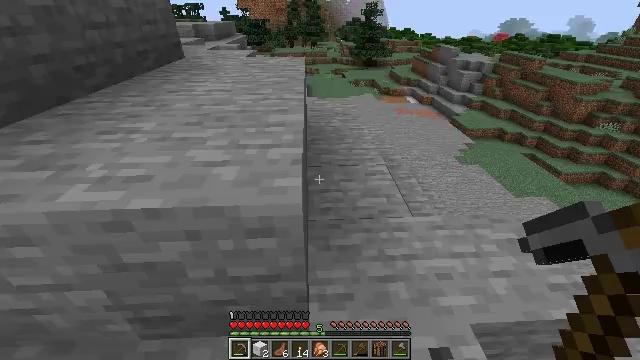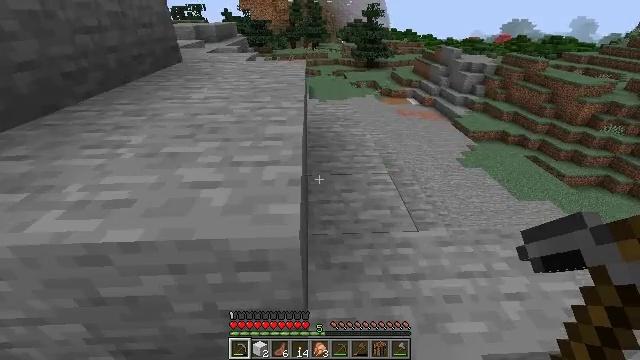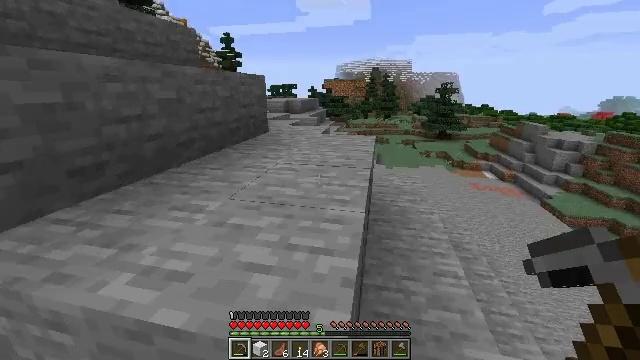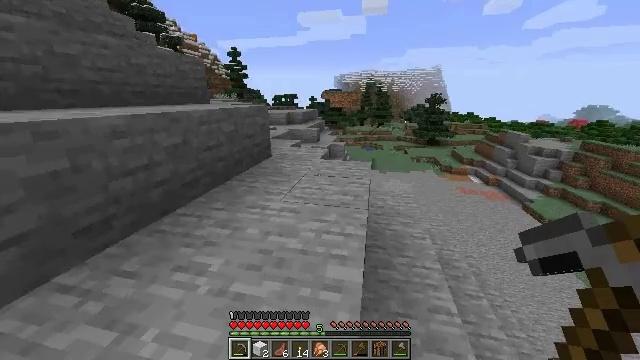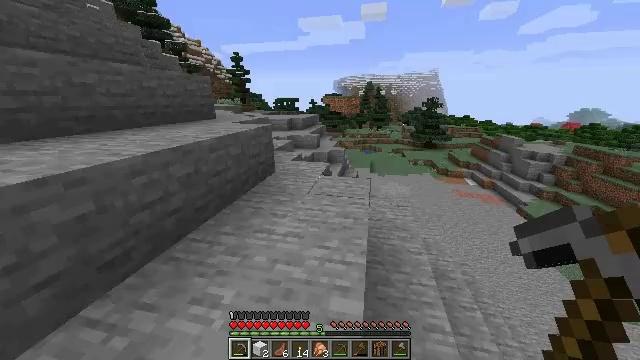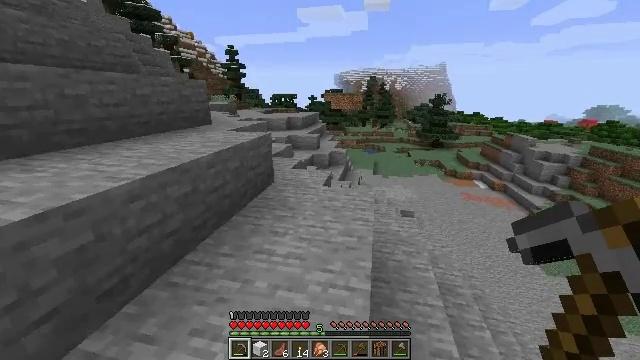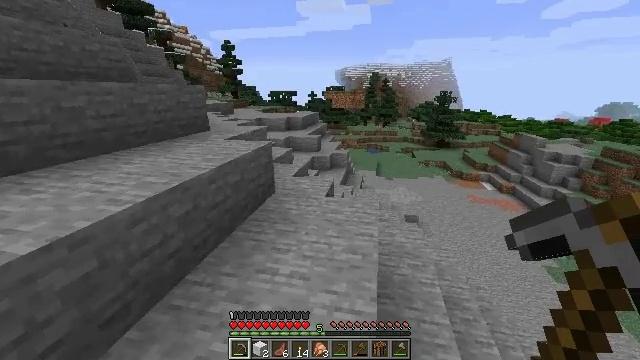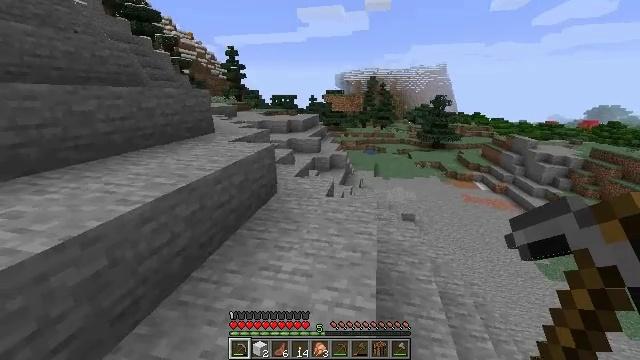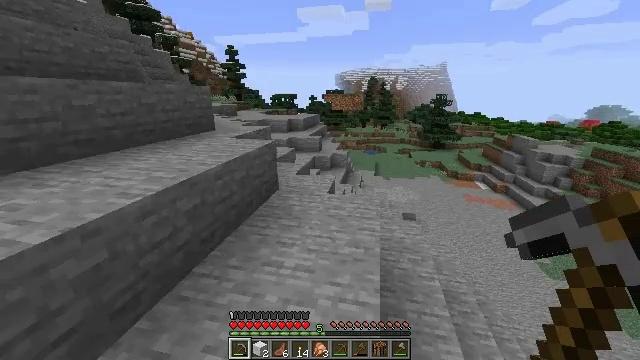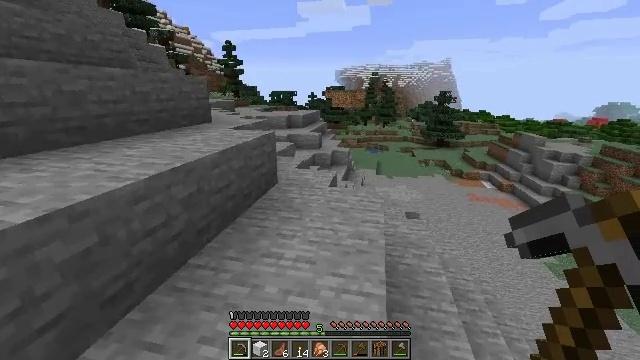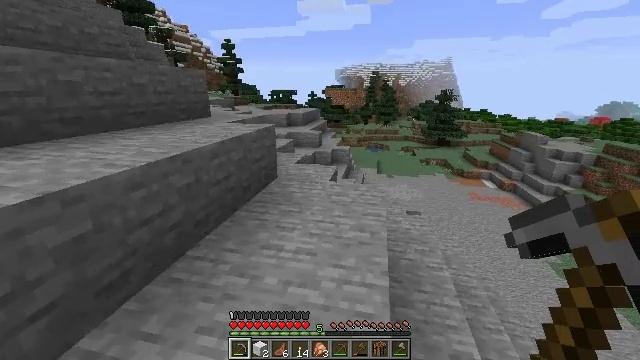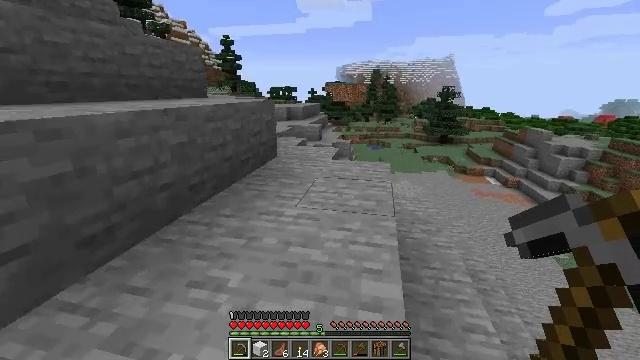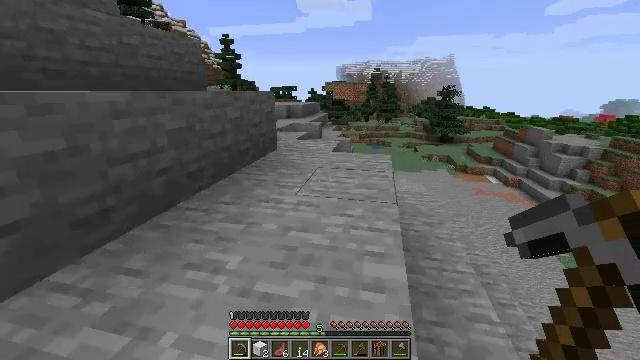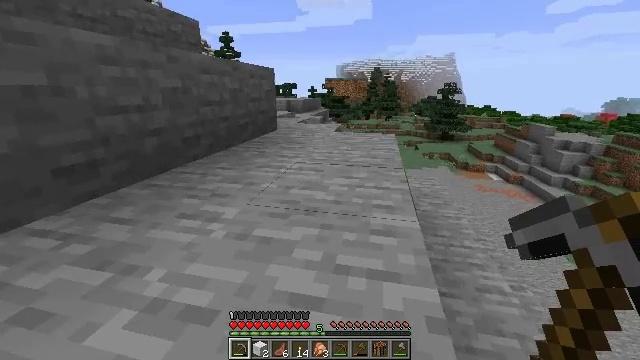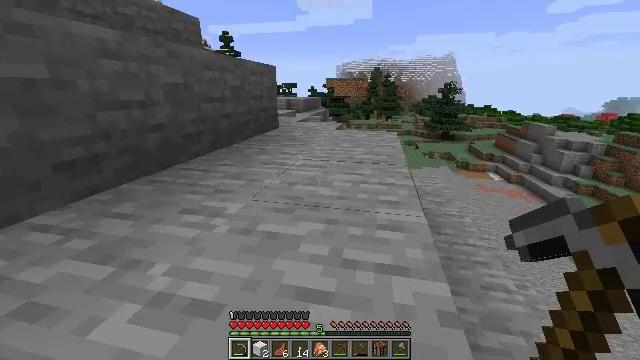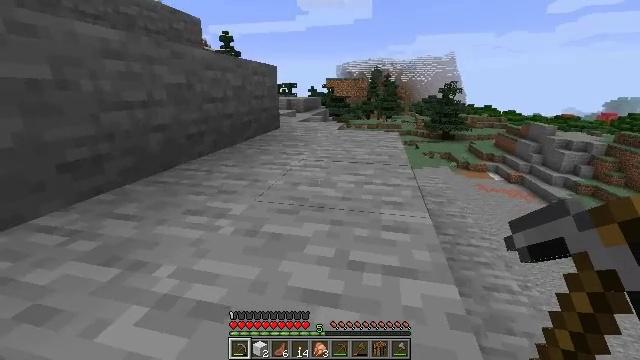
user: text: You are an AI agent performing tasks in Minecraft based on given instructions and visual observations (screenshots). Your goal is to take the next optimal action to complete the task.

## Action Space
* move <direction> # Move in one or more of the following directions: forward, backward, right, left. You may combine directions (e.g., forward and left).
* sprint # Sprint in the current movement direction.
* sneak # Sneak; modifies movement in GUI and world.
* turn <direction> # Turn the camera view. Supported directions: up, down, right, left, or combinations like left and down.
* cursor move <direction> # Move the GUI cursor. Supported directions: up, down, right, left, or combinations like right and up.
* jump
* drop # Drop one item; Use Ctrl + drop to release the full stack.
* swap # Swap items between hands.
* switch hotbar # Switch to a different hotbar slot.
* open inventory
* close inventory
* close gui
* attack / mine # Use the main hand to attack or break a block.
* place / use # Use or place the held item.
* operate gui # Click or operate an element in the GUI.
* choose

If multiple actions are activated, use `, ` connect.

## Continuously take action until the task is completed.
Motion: motion action
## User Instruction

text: Collect the pumpkin by holding left button.
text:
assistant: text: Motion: move forward, sprint
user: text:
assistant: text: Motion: move forward, sprint, turn left and up, jump
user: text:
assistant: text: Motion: no_op
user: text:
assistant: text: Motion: no_op
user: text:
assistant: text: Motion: no_op
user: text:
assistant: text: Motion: no_op
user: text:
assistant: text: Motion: no_op
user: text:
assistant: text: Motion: no_op
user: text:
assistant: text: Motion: no_op
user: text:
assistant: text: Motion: no_op
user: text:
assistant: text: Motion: no_op
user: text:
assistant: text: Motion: no_op
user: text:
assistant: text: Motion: move forward
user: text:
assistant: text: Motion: move forward
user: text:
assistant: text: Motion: move forward
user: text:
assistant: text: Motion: move forward
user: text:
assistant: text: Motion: sprint
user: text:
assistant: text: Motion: sprint, turn right
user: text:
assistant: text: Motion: sprint, turn right
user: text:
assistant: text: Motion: move forward, sprint, jump
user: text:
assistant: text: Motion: move forward, sprint, jump
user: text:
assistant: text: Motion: move forward, sprint, jump
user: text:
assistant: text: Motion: move forward, sprint, jump
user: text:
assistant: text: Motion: move forward, sprint, jump
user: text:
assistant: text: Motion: move forward, sprint, jump
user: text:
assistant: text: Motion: move forward, sprint
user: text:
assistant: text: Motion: move forward, sprint
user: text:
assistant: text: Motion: move forward, sprint
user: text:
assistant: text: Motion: move forward, sprint
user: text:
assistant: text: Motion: move forward, sprint, jump